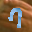
Label: 7